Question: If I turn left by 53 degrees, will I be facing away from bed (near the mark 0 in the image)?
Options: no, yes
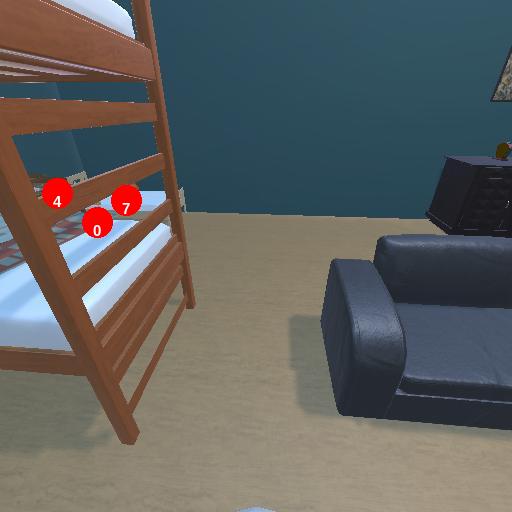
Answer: no